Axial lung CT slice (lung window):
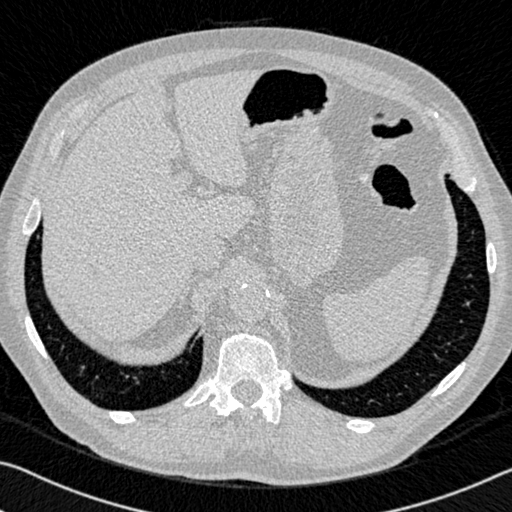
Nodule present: no